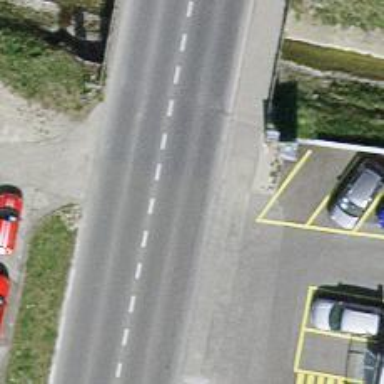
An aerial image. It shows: Primary highway bridge with asphalt surface and sidewalk.